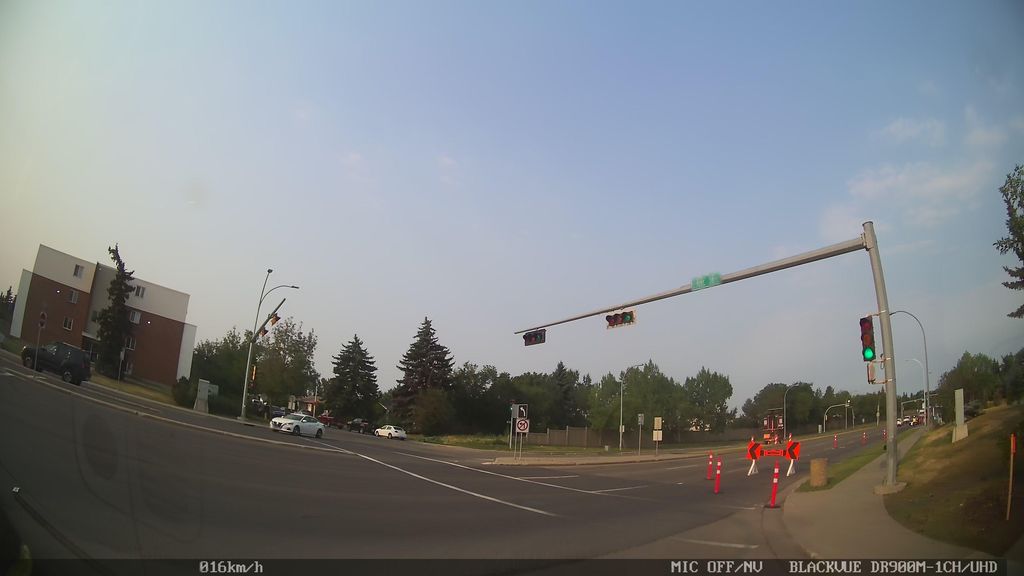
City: edmonton